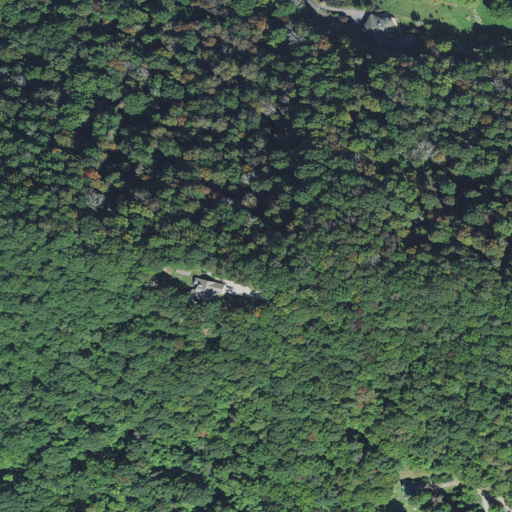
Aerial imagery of mountain in North Carolina named Marg Mountain containing deciduous forest, open development, and low intensity development